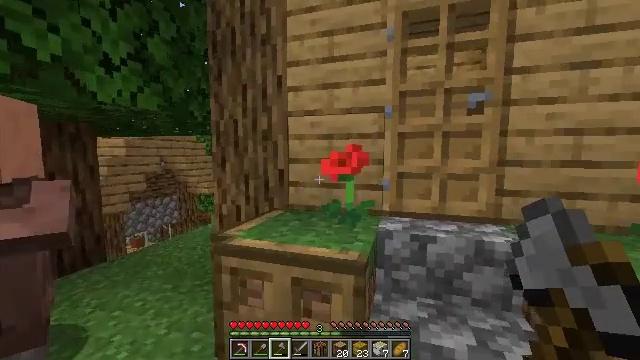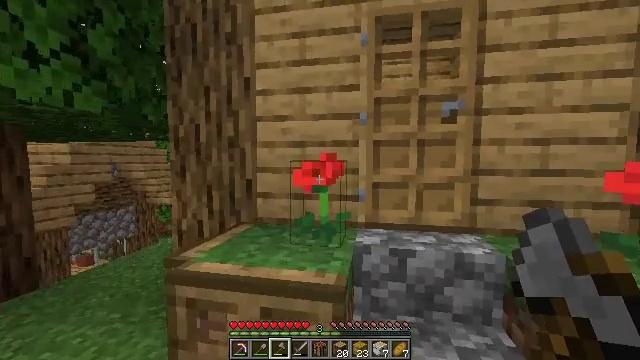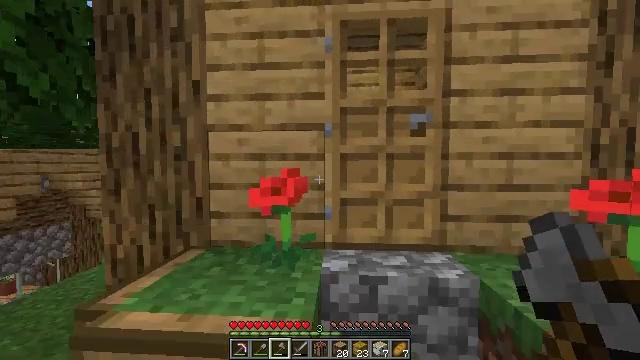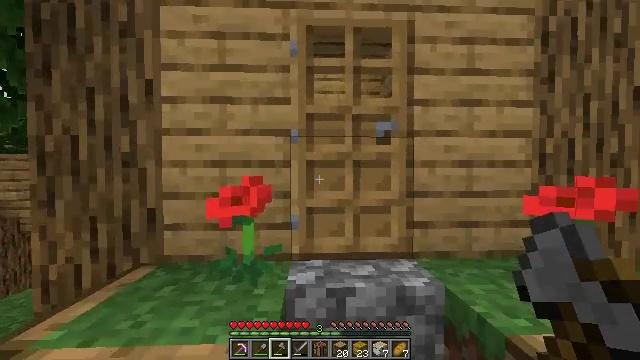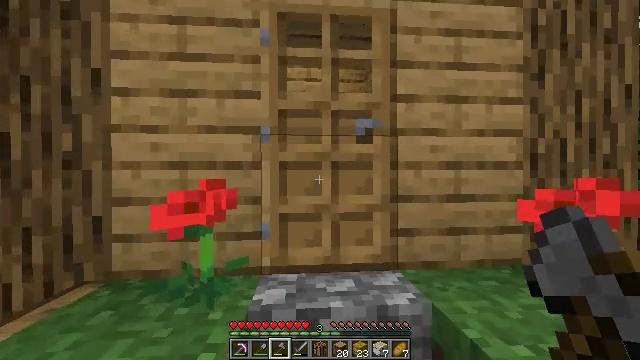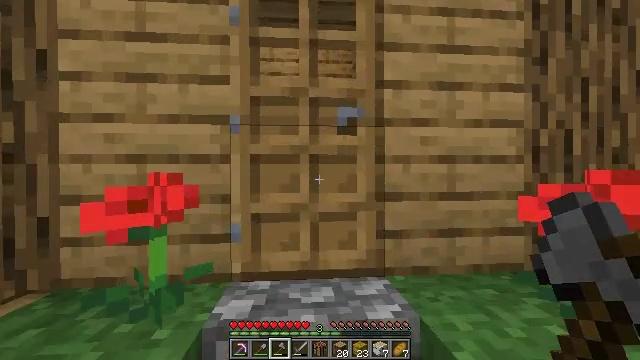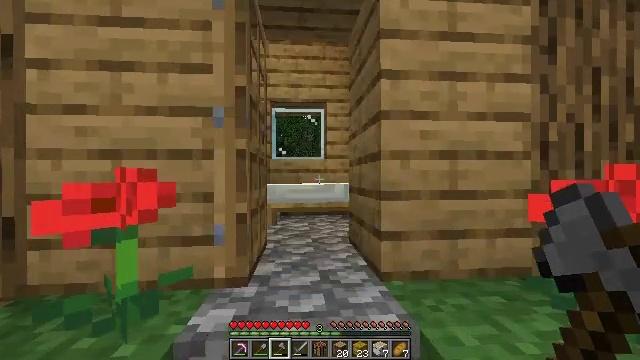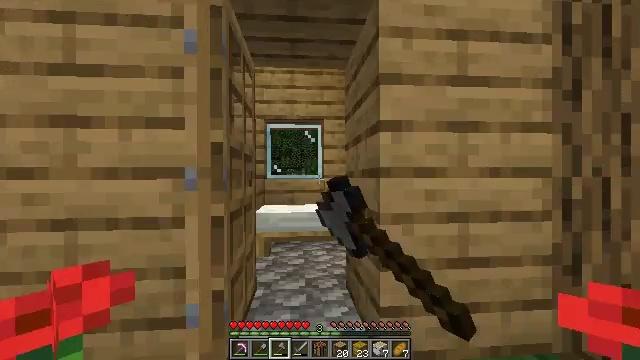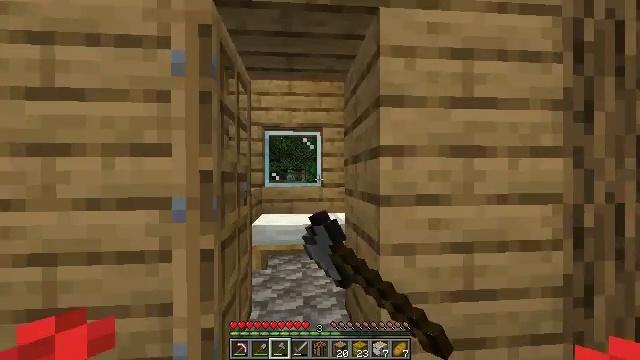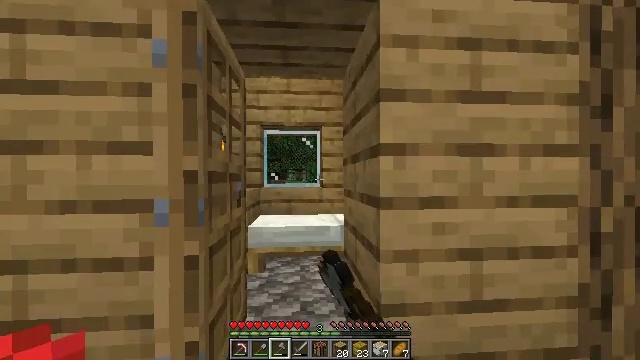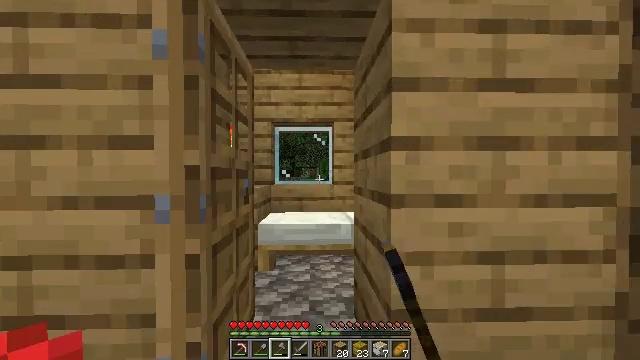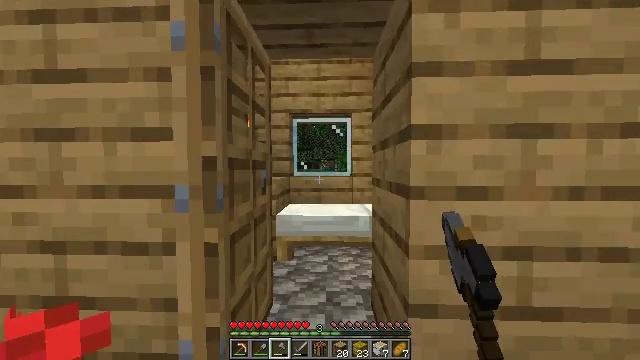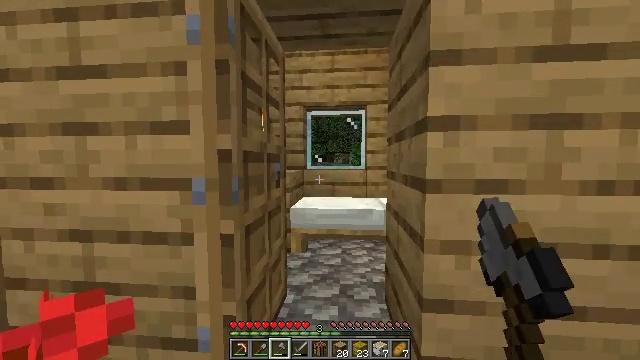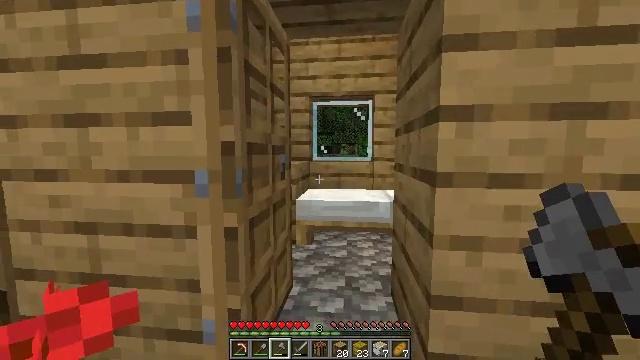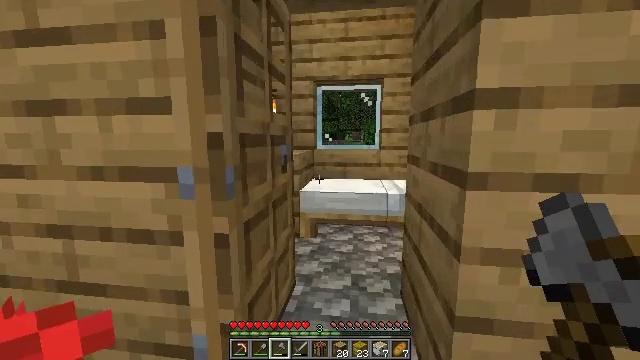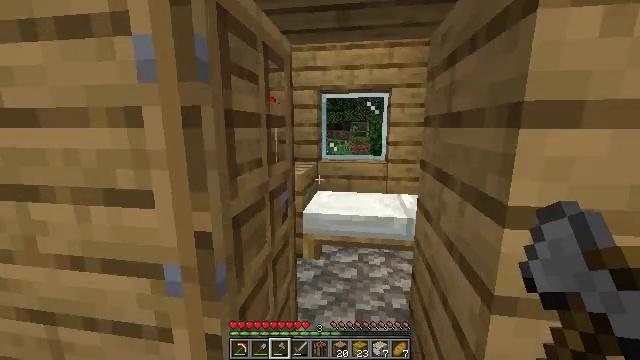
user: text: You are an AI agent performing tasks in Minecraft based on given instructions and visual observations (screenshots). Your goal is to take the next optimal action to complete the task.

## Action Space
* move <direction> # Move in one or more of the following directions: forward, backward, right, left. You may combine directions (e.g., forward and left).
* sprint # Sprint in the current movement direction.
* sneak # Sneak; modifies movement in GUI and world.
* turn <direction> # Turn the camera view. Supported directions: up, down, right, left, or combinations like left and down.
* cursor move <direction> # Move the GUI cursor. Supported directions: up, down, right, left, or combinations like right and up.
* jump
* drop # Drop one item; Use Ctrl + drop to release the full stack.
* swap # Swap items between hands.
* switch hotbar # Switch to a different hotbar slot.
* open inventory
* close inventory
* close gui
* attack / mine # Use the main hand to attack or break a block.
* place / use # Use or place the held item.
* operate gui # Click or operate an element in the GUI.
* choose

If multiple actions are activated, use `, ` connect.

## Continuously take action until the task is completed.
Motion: motion action
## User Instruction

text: Break the smooth stone to collect it.
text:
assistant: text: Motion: move forward, turn right and up
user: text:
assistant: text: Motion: move forward and move right, turn right and up
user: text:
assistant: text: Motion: move forward and move right, turn right and up
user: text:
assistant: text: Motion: move forward and move right, turn right
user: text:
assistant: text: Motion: move forward and move right
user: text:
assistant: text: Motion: move forward, use / place
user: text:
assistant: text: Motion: move forward, use / place
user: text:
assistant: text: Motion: no_op
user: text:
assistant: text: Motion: no_op
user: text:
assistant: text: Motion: turn left
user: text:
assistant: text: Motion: turn left and down
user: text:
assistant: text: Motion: turn left and down
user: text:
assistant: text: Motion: move forward, turn left and down
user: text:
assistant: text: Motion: move forward, turn left and down
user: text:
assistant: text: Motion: move forward, turn left and down
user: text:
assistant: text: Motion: move forward, turn down
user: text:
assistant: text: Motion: move forward
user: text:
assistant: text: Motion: move forward
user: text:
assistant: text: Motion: move forward
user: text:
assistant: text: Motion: move forward, turn down
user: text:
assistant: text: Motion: turn right and down
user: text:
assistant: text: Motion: turn right and down
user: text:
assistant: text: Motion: turn right and down
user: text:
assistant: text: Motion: turn down
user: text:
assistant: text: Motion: move back, turn down
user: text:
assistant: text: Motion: move back, turn left and down
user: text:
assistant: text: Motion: move back, turn left and down
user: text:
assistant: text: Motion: move back and move left, turn left
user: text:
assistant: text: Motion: move back and move left, turn left
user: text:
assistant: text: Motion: move left, turn left and up